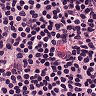
Metastatic tissue present: no